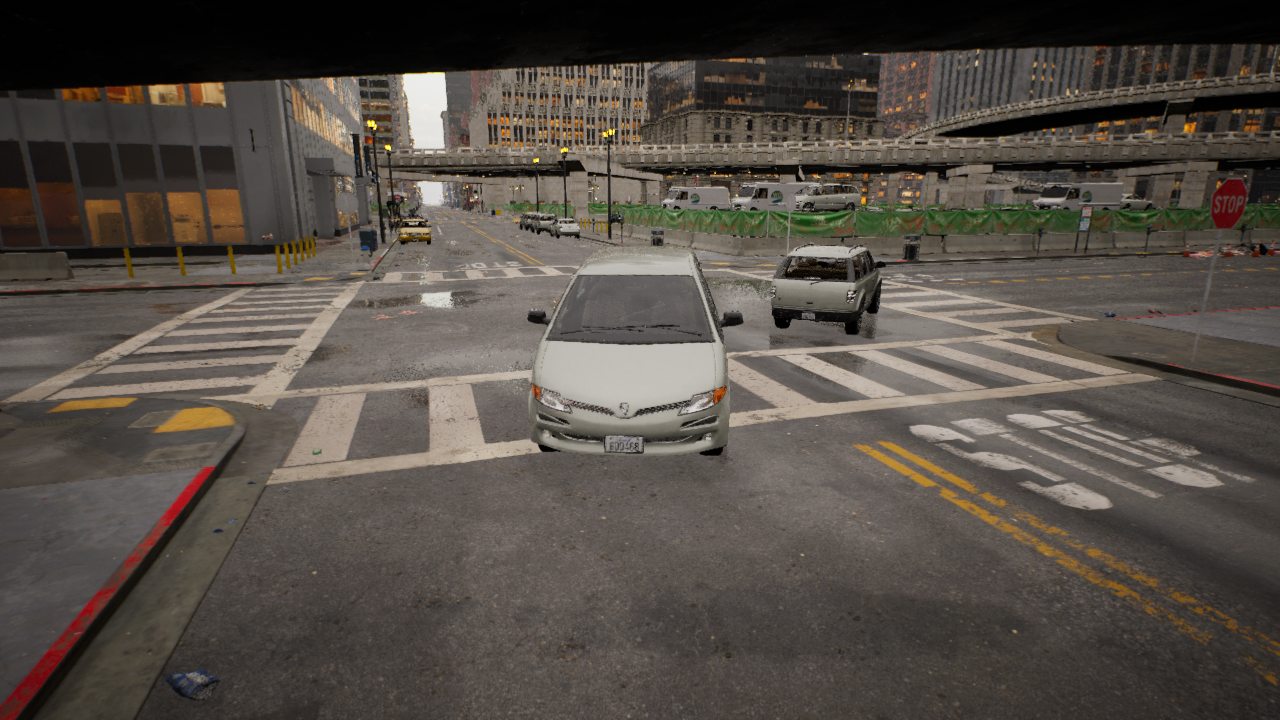
Venue: intersection
Lighting: golden hour
Vehicle rig: minivan